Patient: sex M, age 28
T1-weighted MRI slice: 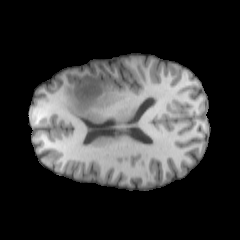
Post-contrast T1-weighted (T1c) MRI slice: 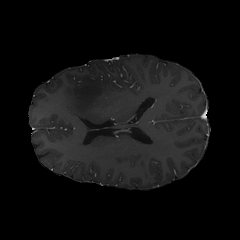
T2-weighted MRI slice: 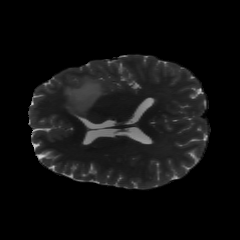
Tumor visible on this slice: yes
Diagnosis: Astrocytoma, IDH-mutant
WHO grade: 2